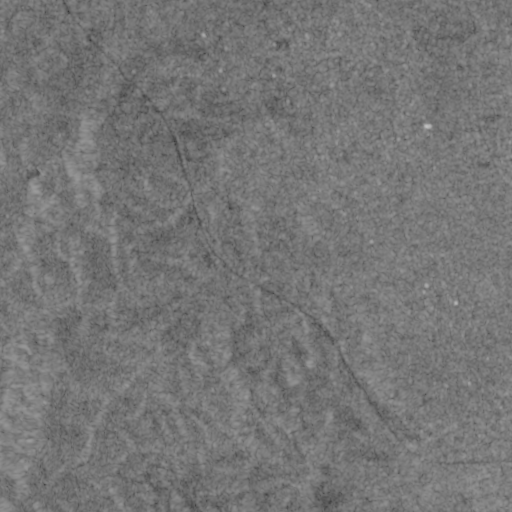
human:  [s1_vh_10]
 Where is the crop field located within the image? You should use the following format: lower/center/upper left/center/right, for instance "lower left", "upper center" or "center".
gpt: The crop field is located in the upper center of the image.
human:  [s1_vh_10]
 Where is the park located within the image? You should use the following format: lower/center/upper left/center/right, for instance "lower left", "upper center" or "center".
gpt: The park is located in the upper right of the image.
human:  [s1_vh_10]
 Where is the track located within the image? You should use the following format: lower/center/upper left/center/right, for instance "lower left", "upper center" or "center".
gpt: The track is located in the upper center of the image.
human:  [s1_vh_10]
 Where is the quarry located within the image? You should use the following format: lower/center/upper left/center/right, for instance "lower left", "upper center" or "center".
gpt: There is no quarry in the image.

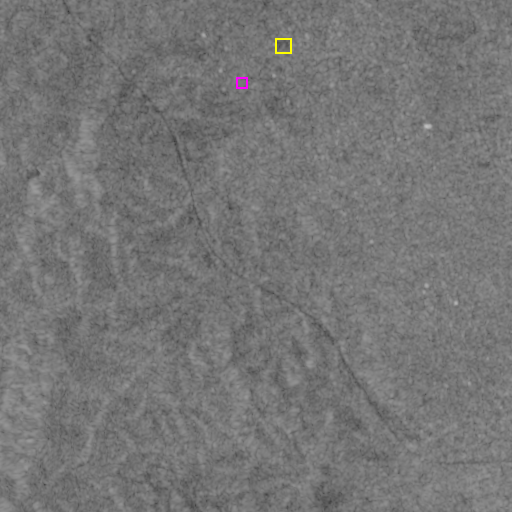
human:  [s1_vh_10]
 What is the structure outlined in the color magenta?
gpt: The structure outlined in magenta is a park.
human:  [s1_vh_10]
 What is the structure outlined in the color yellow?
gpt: The structure outlined in yellow is a track.
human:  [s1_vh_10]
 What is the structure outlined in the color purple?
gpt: There is no purple outline.